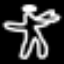
Label: angel